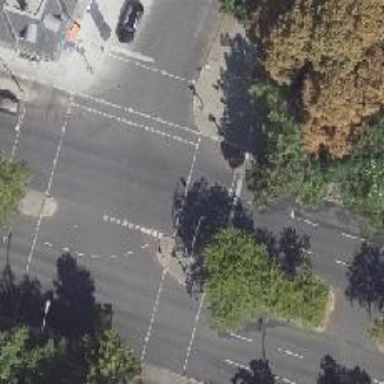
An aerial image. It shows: Footway located on traffic island.